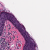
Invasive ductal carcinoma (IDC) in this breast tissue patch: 0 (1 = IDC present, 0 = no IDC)